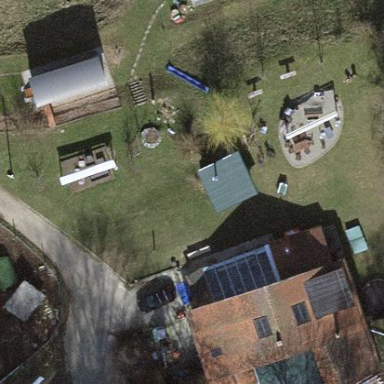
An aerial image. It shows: Farmyard area.